Field crop: maize
Growth stage: 2
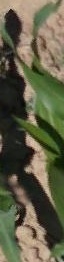
Species: maize